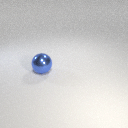
large blue metal sphere